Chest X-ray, PA view. Patient: 33 years old, sex M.
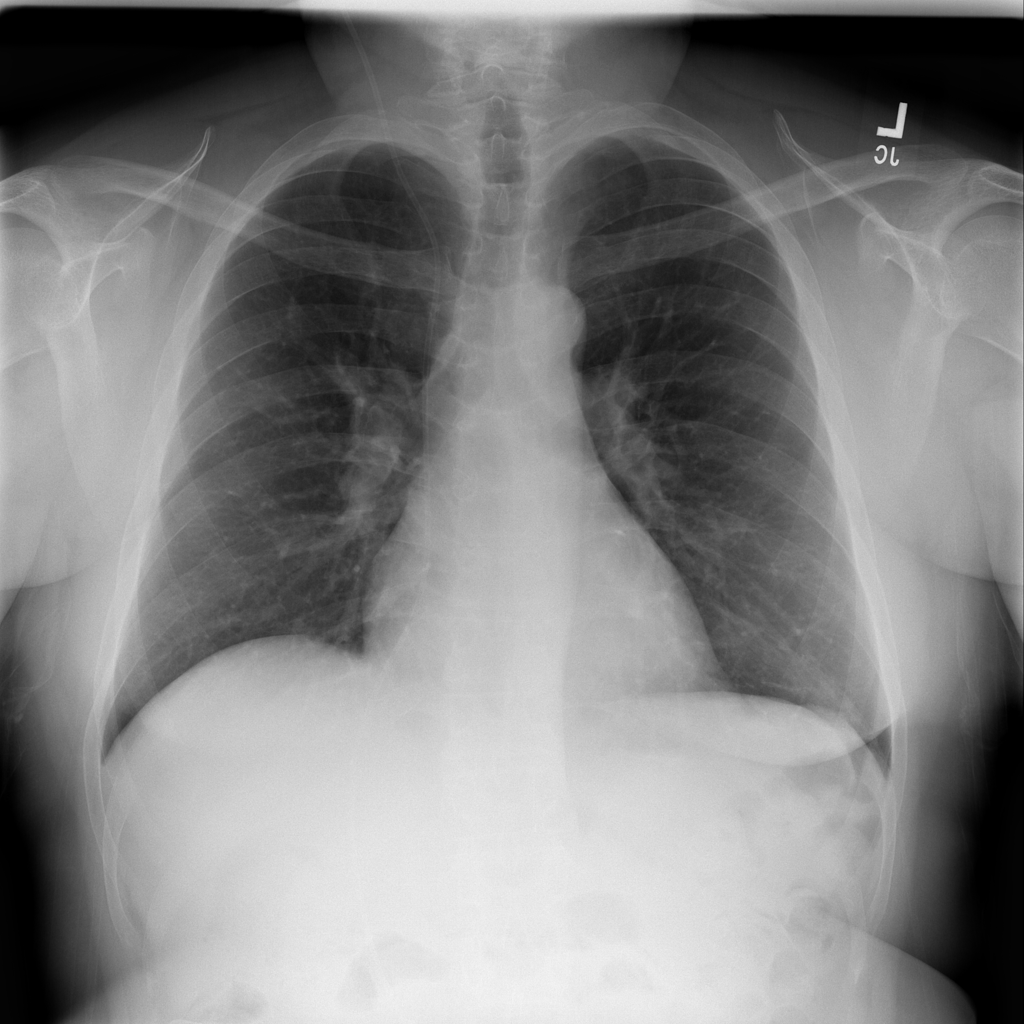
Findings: No Finding